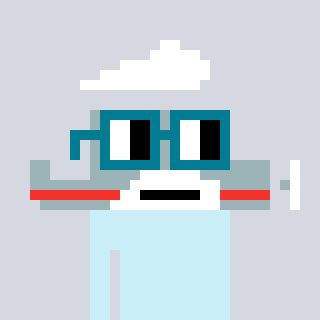
a pixel art character with square dark green glasses, a plane-shaped head and a cold-colored body on a cool background